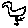
Label: bird